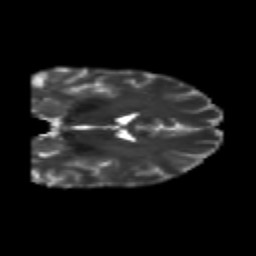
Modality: T2w
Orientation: coronal
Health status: healthy
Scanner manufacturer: philips
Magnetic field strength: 3 T
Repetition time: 6.964 s
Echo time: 0.092 s